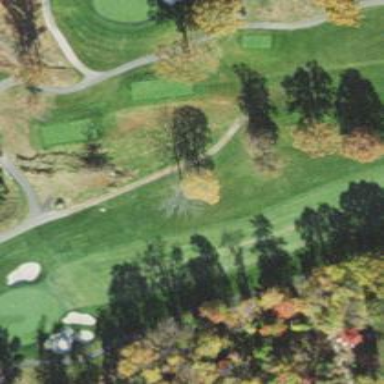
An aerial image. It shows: Path for both roads and golfers.